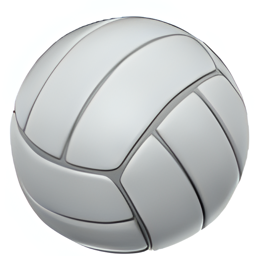
Name: volleyball
Emoji: 🏐
Group: Activities
Sub-group: sport